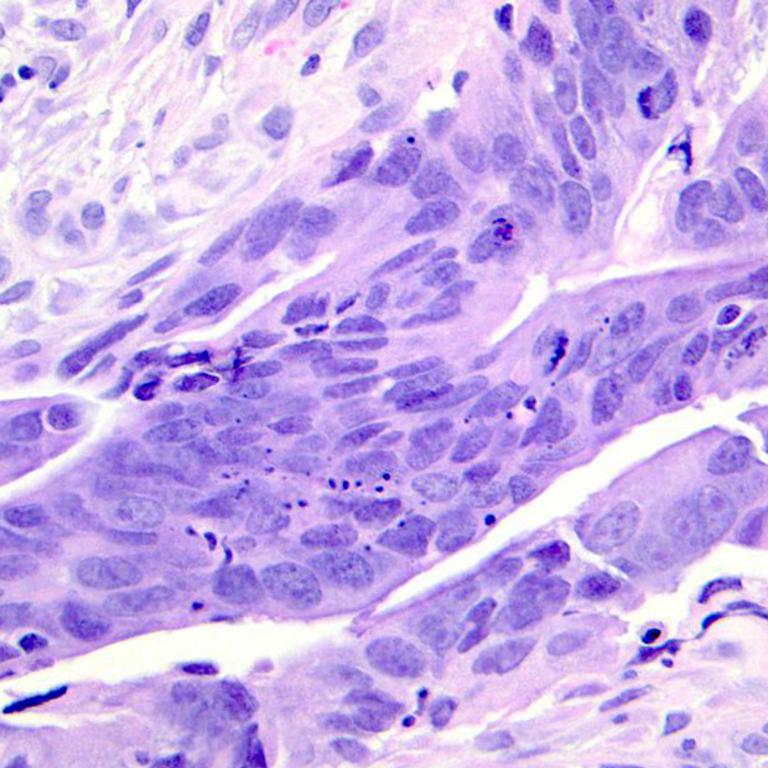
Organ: colon
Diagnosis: adenocarcinomas